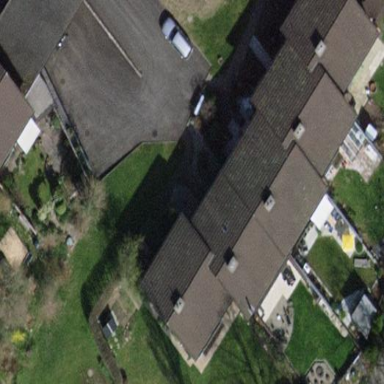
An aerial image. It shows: Terrace building with gabled roof.